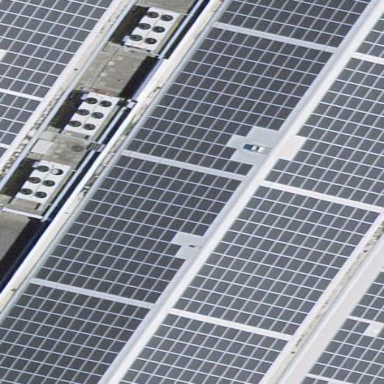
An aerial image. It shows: Solar power generator with photovoltaic panels.